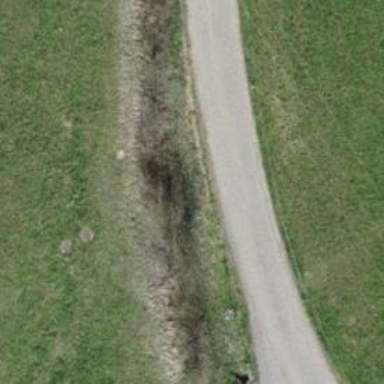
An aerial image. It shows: Hedge barrier.